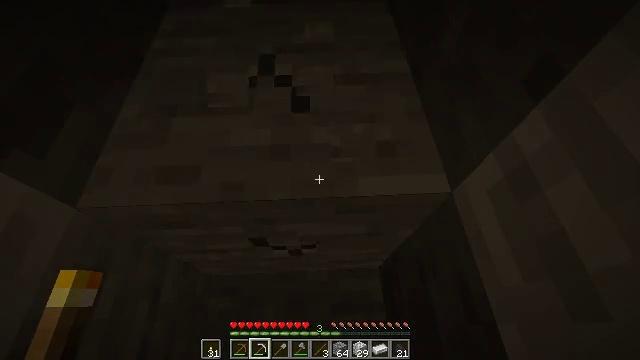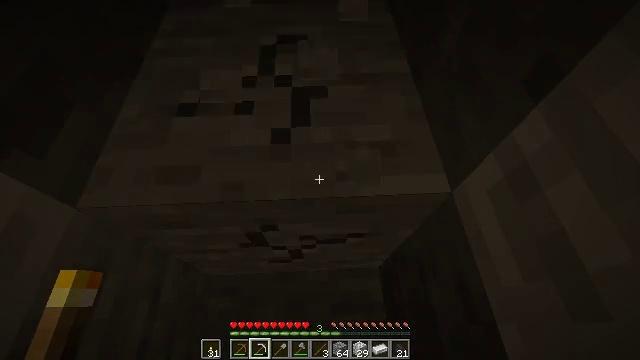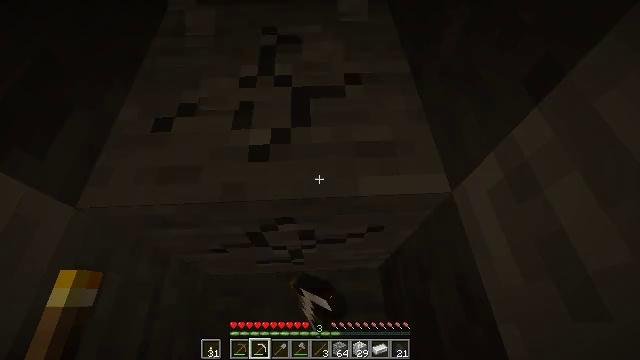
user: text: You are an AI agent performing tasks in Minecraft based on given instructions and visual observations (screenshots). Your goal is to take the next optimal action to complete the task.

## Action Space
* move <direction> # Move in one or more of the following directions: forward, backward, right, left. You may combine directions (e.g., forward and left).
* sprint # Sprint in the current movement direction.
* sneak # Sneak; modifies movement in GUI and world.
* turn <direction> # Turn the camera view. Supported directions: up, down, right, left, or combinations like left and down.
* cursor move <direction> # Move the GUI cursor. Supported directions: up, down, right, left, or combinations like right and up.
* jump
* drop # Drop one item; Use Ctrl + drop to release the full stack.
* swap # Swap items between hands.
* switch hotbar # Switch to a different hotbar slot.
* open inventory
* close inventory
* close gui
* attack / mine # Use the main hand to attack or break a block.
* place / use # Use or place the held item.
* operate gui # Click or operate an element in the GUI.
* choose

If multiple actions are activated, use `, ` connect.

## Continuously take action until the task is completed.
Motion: motion action
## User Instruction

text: Gather stone by using a pickaxe.
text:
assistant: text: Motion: attack / mine
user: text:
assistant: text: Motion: attack / mine
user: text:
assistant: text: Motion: attack / mine